Field crop: maize
Growth stage: 2
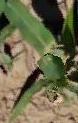
Species: maize